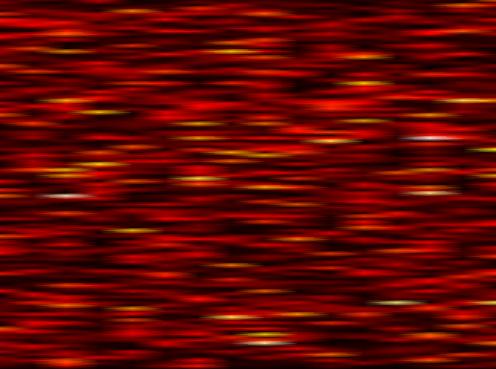
Label: FBMC